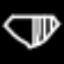
Label: diamond